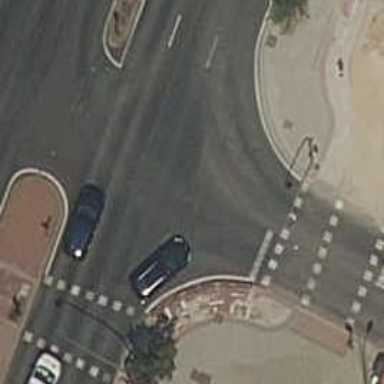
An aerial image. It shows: Road with traffic signals for signaling.